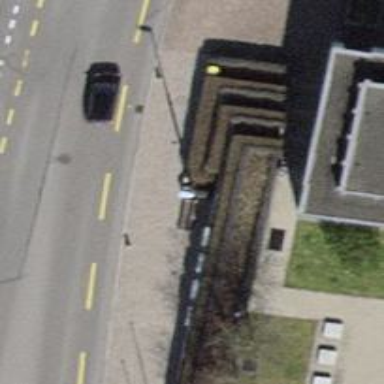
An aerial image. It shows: Brown bench.